Field crop: tomato
Growth stage: 1
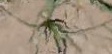
Species: cyperus